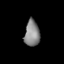
Tissue: lung
Cell type: T cells
Senescence score: 0.2156
Nuclear area (px): 386
Mean DAPI intensity: 133.769